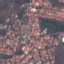
Label: Residential